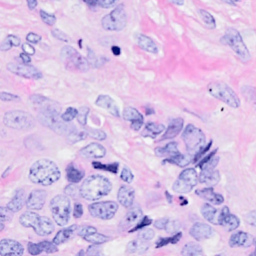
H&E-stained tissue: Breast